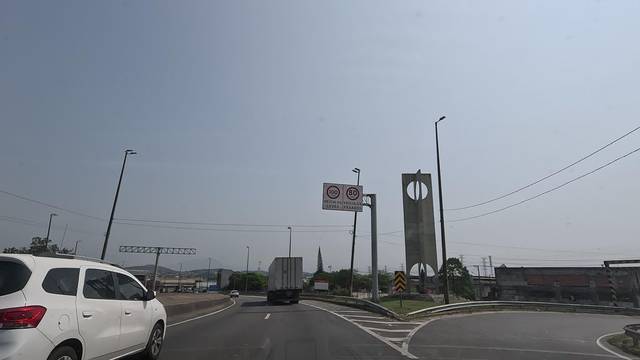
Region: Brazil
Coordinates: -22.819, -43.32